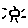
Label: sun